【题型】选择题　【知识点】解析几何　【难度】medium
已知双曲线：$\frac{x^2}{a^2} - \frac{y^2}{b^2} = 1 (a>0, b>0)$ 的左、右焦点为 $F_1, \ F_2$，$|F_1F_2| = 2a+2$，$P$ 为双曲线右支上一点，$PF_2 \perp F_1F_2$，$\triangle PF_1F_2$ 的内切圆圆心为 $M$，$\triangle MF_1P$ 与 $\triangle MF_2P$ 的面积的差为 1，则双曲线的离心率 $e=$ （ ）

\vspace{0.5cm}

\noindent \textbf{A.} 2 \hfill \textbf{B.} 3 \hfill \textbf{C.} $\sqrt{3}$ \hfill \textbf{D.} $\sqrt{5}$
【解答】

\noindent \textbf{【答案】} A

\vspace{0.2cm}
\noindent \textbf{【分析】} 根据$a,b,c$的关系可得$c=a+1$，再根据通径可得$|PF_2|=\dfrac{b^2}{a}$，$|PF_1|=2a+\dfrac{b^2}{a}$，结合内切圆的性质以及面积关系可得$a=1,c=2$，即可得离心率.

\vspace{0.2cm}
\noindent \textbf{【解析】} 因为$|F_1F_2|=2a+2=2c$，即$c=a+1$，

可得$b^2=c^2-a^2=(a+1)^2-a^2=2a+1$，

又因为$PF_2\perp F_1F_2$，可知$|PF_2|=\dfrac{b^2}{a}$，$|PF_1|-|PF_2|=2a$，

可得$|PF_1|=2a+|PF_2|=2a+\dfrac{b^2}{a}$，

设$\triangle PF_1F_2$的内切圆的半径为$r>0$，

由题意可得：$\dfrac{1}{2}r\cdot|F_1P|-\dfrac{1}{2}r\cdot|F_2P|=\dfrac{1}{2}r(|F_1P|-|F_2P|)=r\cdot a=1$，即$r=\dfrac{1}{a}$，

由$\triangle PF_1F_2$的面积可知：$\dfrac{1}{2}r\cdot|F_1P|+\dfrac{1}{2}r\cdot|F_2P|+\dfrac{1}{2}r\cdot|F_1F_2|=\dfrac{1}{2}|F_1F_2|\cdot|F_2P|$，

即$\dfrac{1}{2}\times\dfrac{1}{a}\times\left(2a+\dfrac{b^2}{a}\right)+\dfrac{1}{2}\times\dfrac{1}{a}\times\dfrac{b^2}{a}+\dfrac{1}{2}\times\dfrac{1}{a}\times(2a+2)=\dfrac{1}{2}(2a+2)\times\dfrac{b^2}{a}$，

整理得$2a^2+b^2+a=a^2b^2+ab^2$，即$2a^2+2a+1+a=a^2(2a+1)+a(2a+1)$，

解得$a=1$，即$c=a+1=2$，

所以双曲线的离心率$e=\dfrac{c}{a}=2$.

故选：A.

\vspace{0.2cm}
\noindent \textbf{【点睛】} 方法点睛：双曲线离心率（离心率范围）的求法：
求双曲线的离心率或离心率的范围，关键是根据已知条件确定$a$，$b$，$c$的等量关系或不等关系，然后把$b$用$a$，$c$代换，求$e$的值.

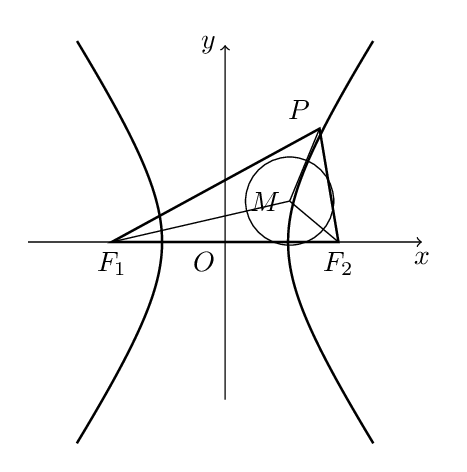